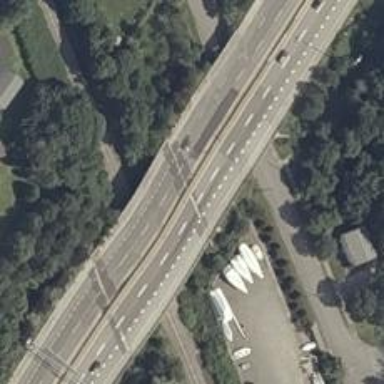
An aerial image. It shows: Asphalt motorway.